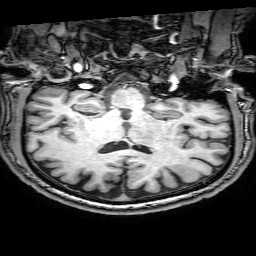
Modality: T1w
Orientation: sagittal
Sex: male
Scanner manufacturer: philips
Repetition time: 0.008216 s
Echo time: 0.00378 s